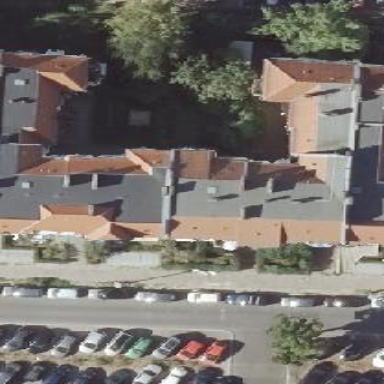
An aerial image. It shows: The image shows part of apartment building.